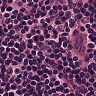
Metastatic tissue present: no